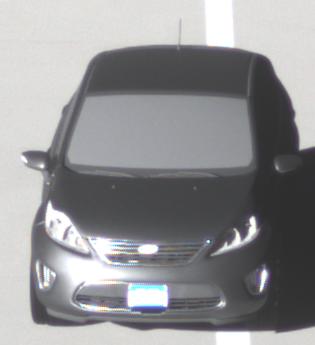
Make: Ford
Model: Fiesta
Detailed model: ’09 Sedan (seventh series)
Model produced from: 2010
Model produced until: 2017
Doors: 4
Color: gray
Road condition: dry road
Daytime: morning or afternoon
Contrast: high contrast